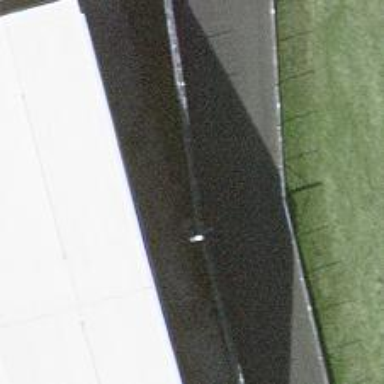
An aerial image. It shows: Fence is in the image.